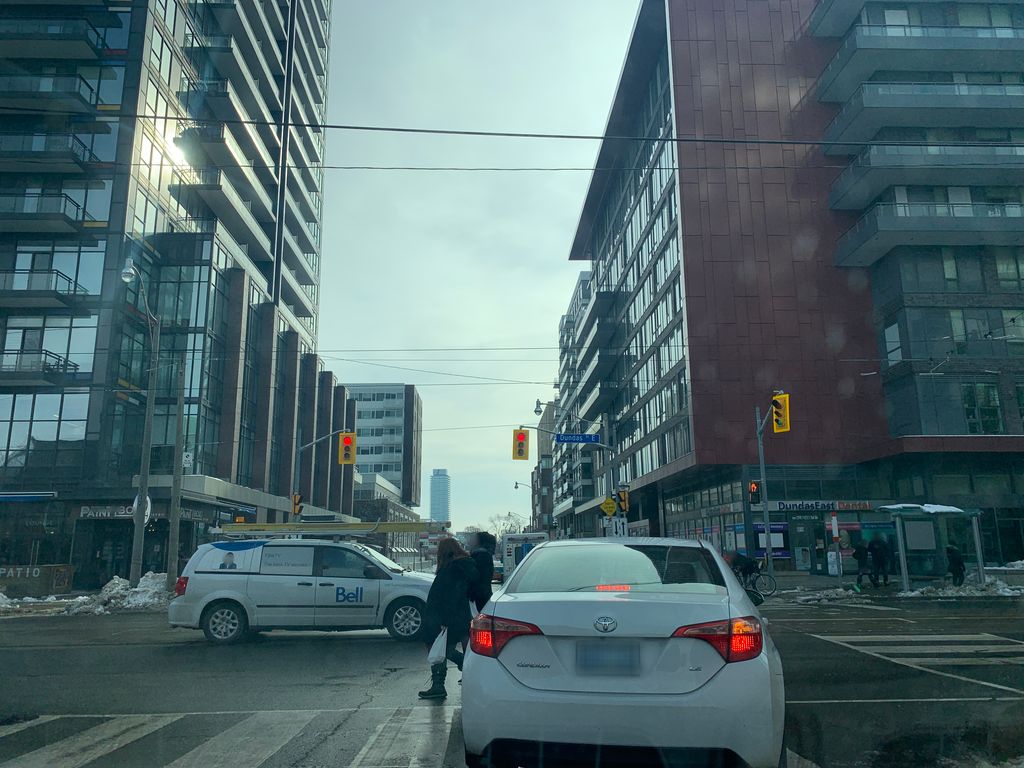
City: toronto